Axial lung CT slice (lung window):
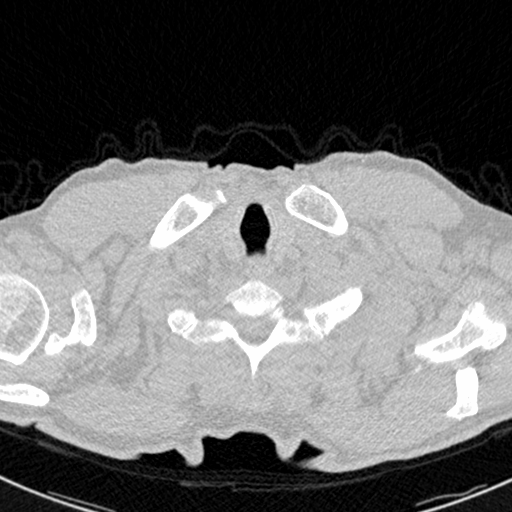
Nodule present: no